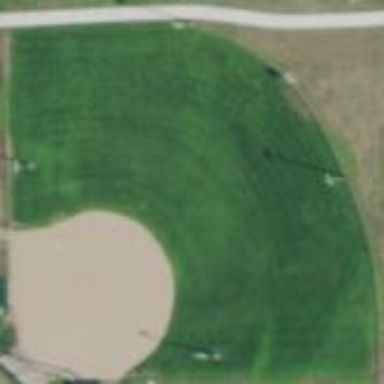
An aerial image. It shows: Softball pitch designated for baseball sports.